Interaction volume radius: 5 \u00c5
Interaction volume height: 35 \u00c5
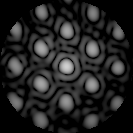
Disorder parameter: 0.2199